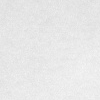
Atmospheric dust classification: dusty